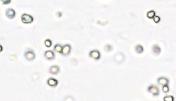
Label: Phaeocystis